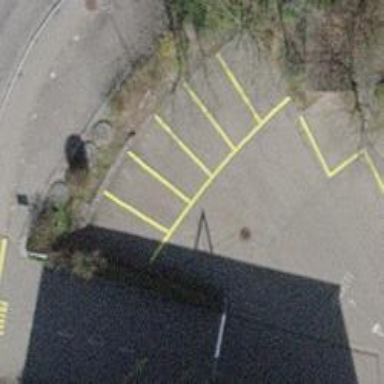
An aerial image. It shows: Asphalt parking aisle off service road.